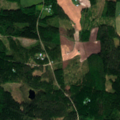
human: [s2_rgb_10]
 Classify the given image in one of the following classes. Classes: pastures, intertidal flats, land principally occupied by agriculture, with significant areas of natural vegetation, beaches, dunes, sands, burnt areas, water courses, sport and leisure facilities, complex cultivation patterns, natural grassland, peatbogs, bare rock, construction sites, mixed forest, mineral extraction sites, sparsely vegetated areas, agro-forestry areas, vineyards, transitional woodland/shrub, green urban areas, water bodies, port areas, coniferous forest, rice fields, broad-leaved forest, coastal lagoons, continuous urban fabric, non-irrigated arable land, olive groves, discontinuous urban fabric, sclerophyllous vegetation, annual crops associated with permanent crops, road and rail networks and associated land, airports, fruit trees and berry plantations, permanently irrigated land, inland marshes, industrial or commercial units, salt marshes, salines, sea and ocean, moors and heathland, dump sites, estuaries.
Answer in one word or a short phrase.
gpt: coniferous forest, mixed forest